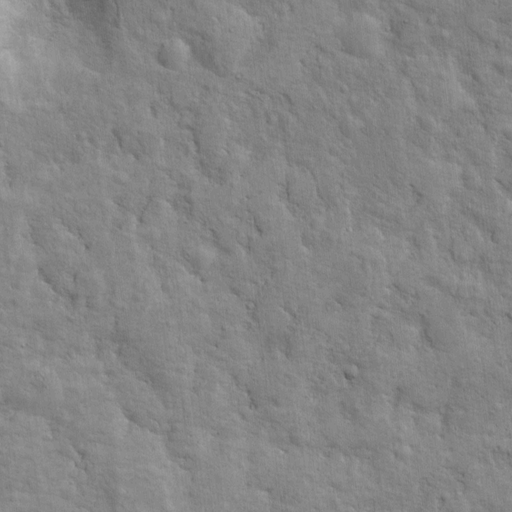
Classes present: Background, Cone